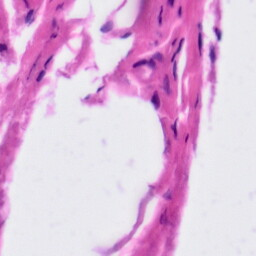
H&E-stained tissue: Tonsil